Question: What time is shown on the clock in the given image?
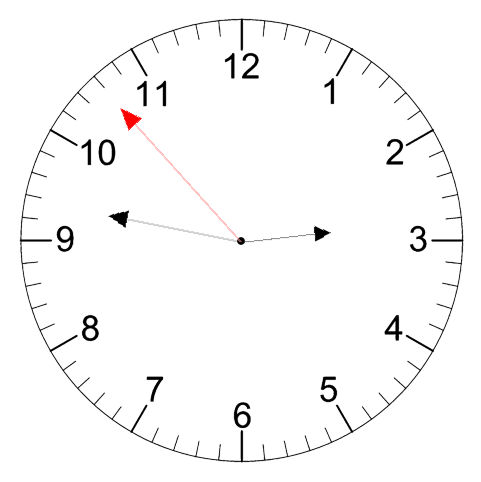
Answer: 02:46:53